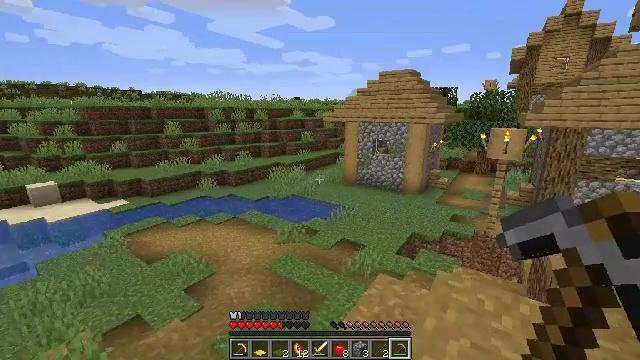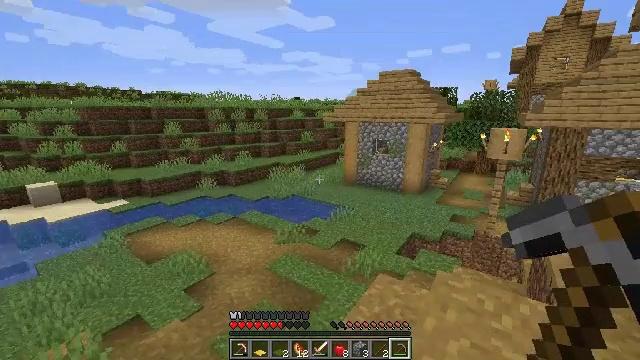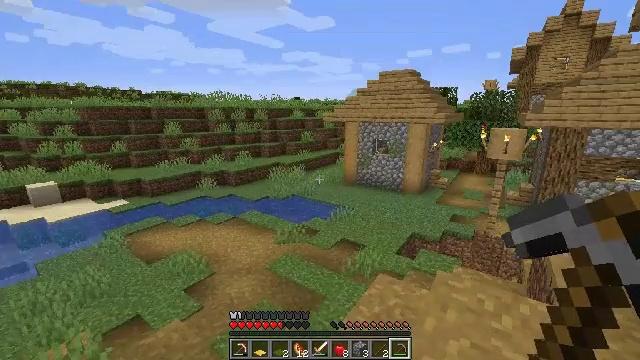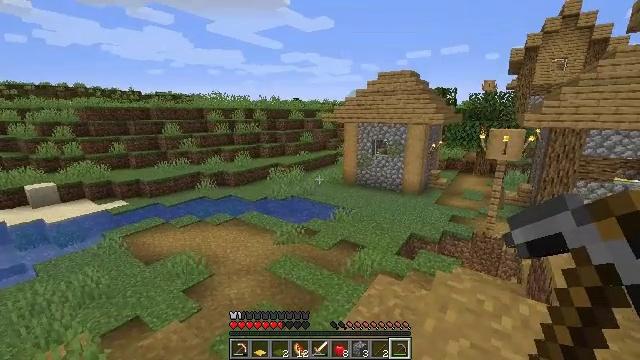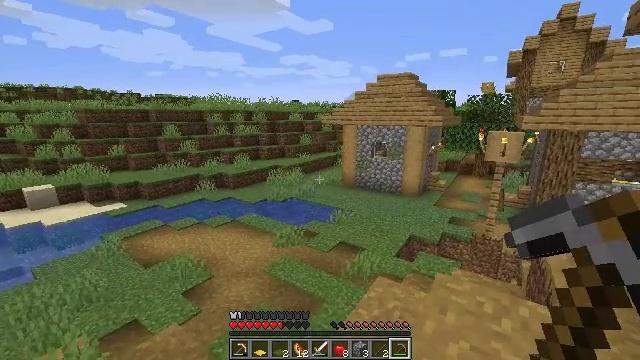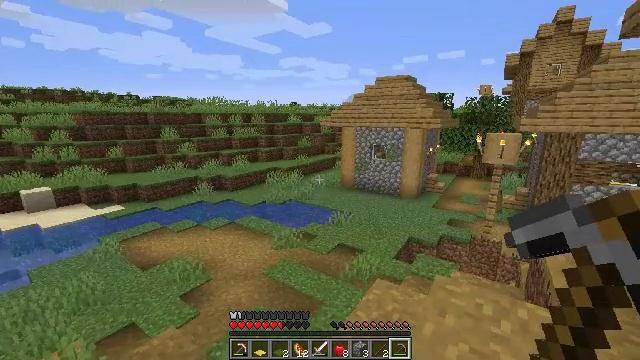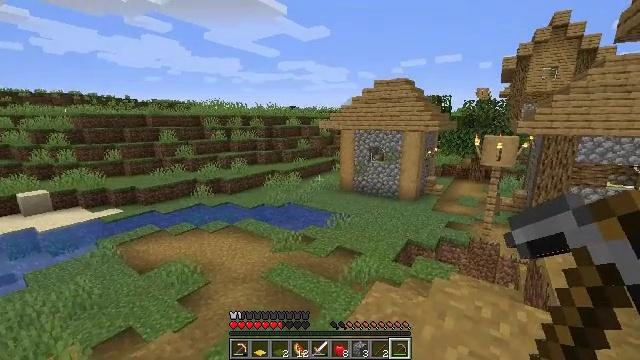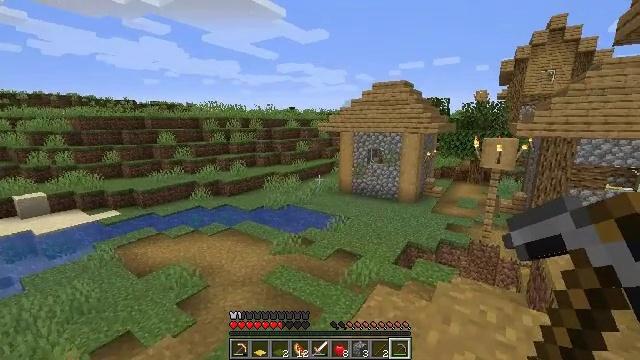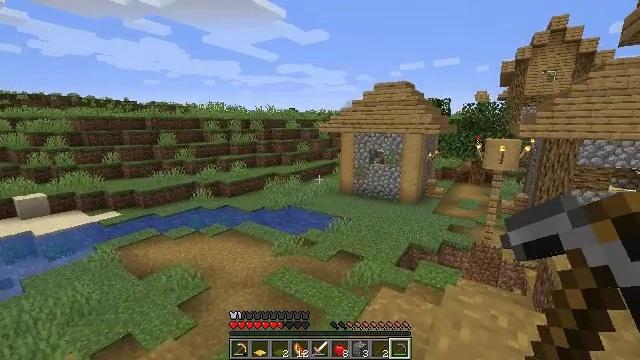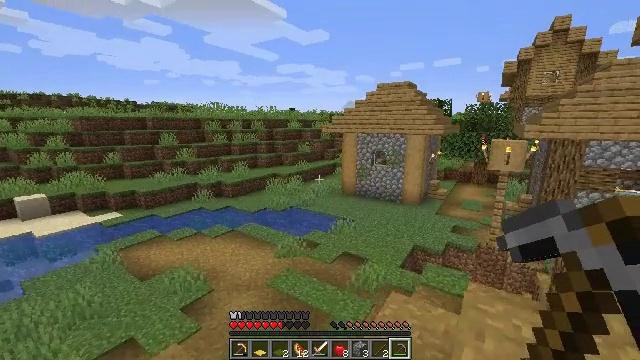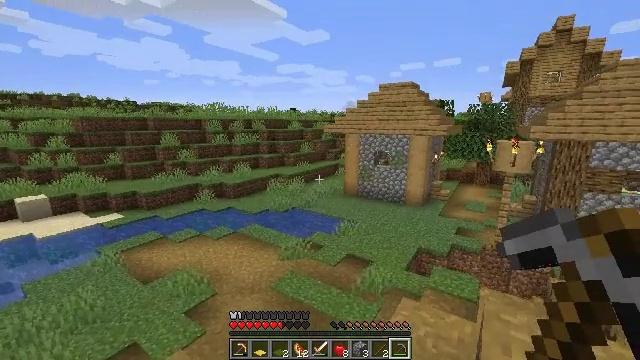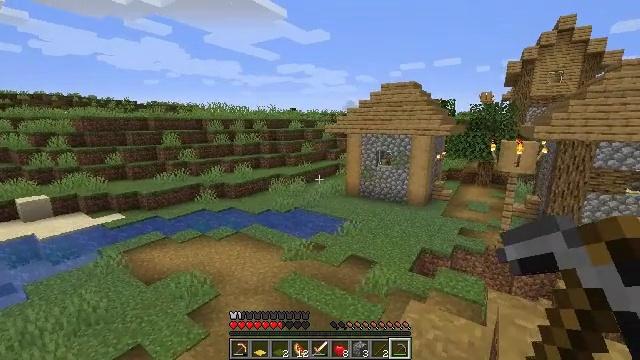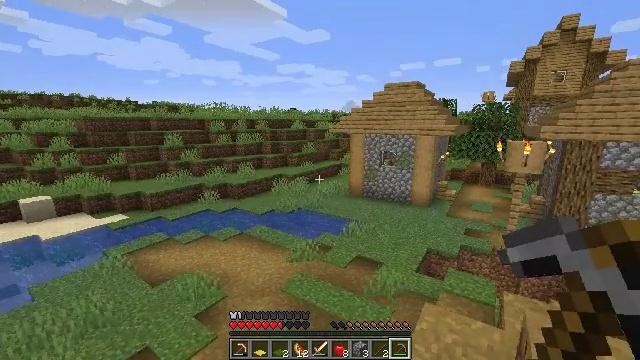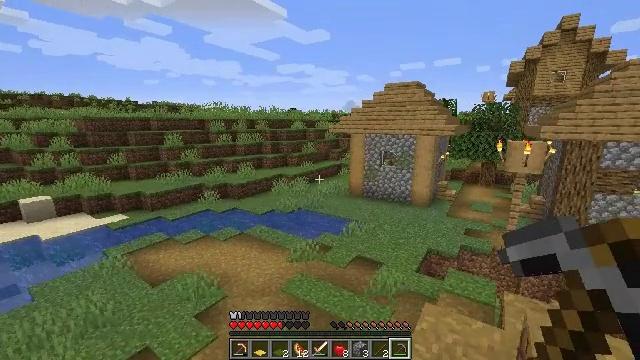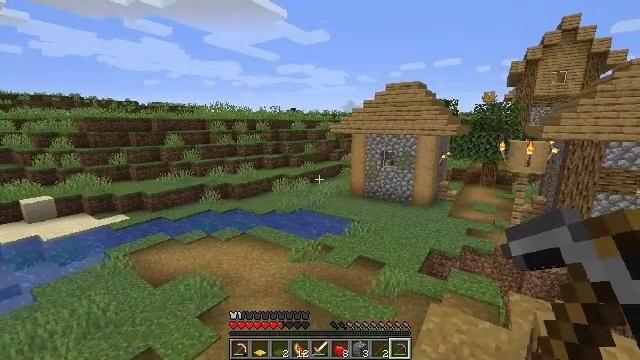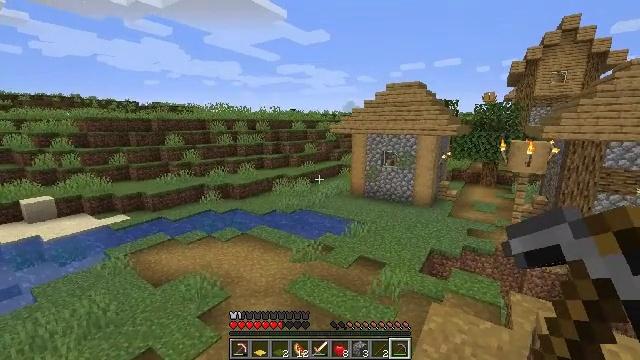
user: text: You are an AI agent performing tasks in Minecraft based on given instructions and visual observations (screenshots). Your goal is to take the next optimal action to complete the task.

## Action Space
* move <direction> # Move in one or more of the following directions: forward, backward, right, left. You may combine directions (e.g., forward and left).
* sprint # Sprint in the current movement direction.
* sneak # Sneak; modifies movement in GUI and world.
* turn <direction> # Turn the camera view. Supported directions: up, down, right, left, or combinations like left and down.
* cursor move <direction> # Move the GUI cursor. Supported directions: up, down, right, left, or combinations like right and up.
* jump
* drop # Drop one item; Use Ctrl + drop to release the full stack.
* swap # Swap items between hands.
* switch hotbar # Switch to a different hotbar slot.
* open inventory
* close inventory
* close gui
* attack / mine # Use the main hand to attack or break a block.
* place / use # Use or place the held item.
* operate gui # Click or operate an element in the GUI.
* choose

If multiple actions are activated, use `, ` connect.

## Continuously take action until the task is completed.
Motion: motion action
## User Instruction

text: Trim the tree by mining oak leaves.
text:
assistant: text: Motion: no_op
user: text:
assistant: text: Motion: no_op
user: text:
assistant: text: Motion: no_op
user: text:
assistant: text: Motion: no_op
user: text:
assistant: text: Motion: no_op
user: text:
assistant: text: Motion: no_op
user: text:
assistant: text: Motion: move left
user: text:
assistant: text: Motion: move left
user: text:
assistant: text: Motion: move left
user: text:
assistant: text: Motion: move left
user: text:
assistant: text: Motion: move left
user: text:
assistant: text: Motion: no_op
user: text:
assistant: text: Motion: no_op
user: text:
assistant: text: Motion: no_op
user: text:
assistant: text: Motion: no_op
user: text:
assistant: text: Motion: no_op
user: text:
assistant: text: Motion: no_op
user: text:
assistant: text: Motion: no_op
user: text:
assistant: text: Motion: no_op
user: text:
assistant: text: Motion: no_op
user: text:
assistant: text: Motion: no_op
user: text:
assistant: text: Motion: no_op
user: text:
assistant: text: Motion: no_op
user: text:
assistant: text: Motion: no_op
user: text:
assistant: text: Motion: no_op
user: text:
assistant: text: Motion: no_op
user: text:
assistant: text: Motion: no_op
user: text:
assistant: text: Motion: no_op
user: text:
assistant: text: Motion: move back
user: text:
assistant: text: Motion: move back, jump